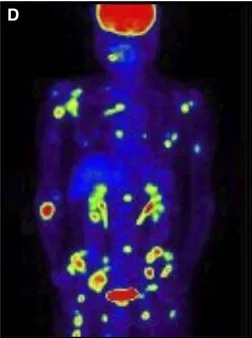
18F-FDG PET/CT also shows a weak accumulation in the superior mediastinum.
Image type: radiology (pet)